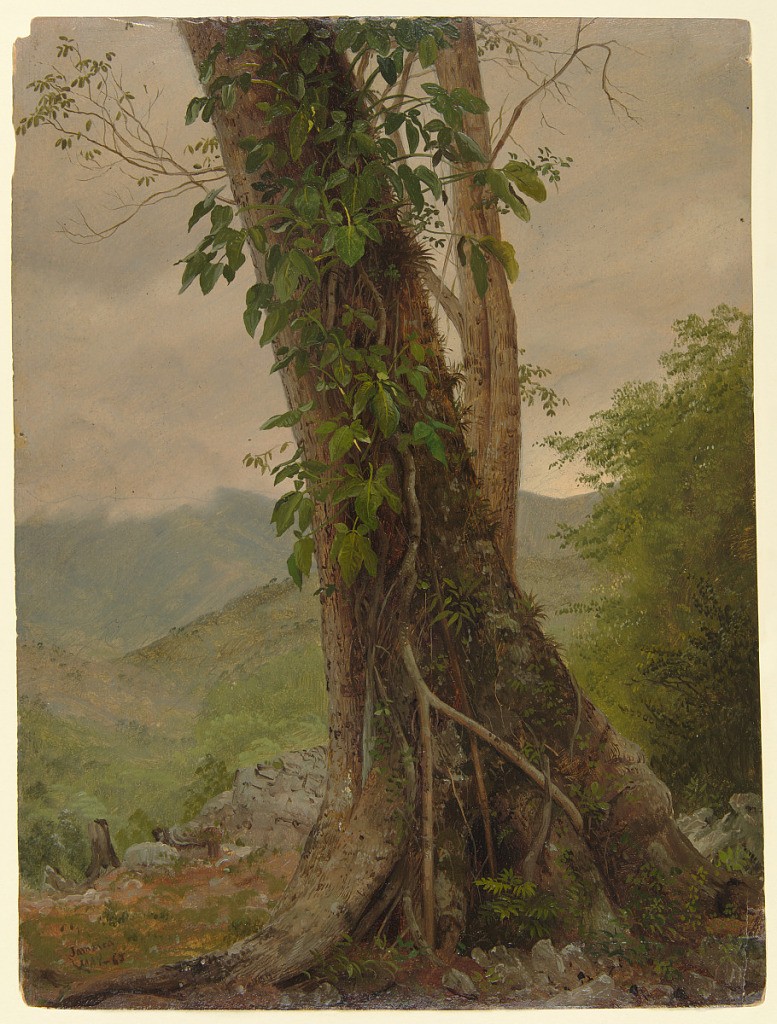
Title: Tree with Vines, Jamaica
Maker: Frederic Edwin Church, American, 1826–1900
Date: May 1865
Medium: Brush and oil, graphite on paperboard; verso: graphite
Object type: Drawing
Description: Landscape and botanical sketch with high level of finish showing the lower parts of two tree trunks with a climbing plant, likely philodendron. Upper portion of the tree is out of frame. In the background, a lush mountainous landscape extends under a cloudy sky, rendered in warm tones of cream and gray.

Verso: Rough graphite sketches of trees.